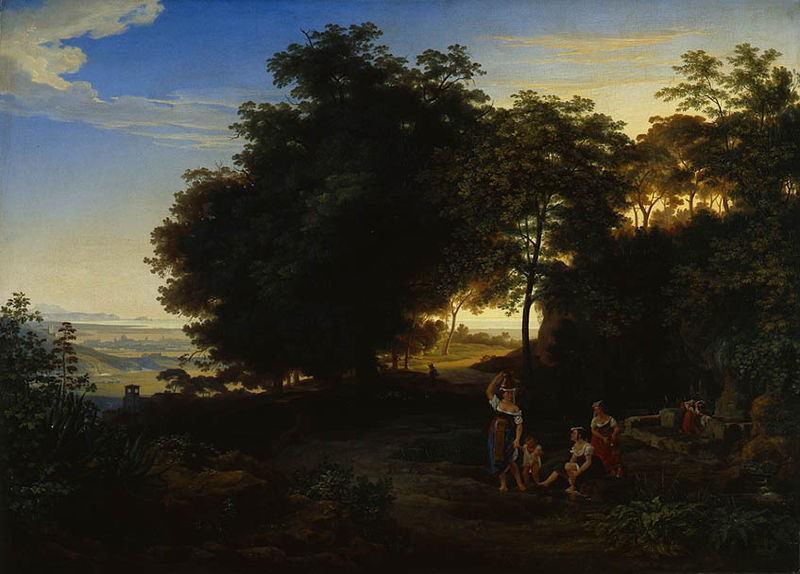
Titel: Landschaft im Latinergebirge
Künstler: Ernst Fries
Standort: Karlsruhe
Institution: Staatliche Kunsthalle Karlsruhe
Schlagwörter: baum, berg, blau, blätter, dunkel, felsen, gemälde, gruppe, himmel, kopf, laub, meer, nackt, schatten, wasser, weiß, wolken, baden, badende, bäume, fluss, frauen, gelb, grün, landschaft, menschen, mädchen, see, sitzen, stadt, teich, wäsche, äste, abend, braun, brust, bunt, busen, frau, hell, hintergrund, hut, kleid, kleider, licht, schwarz, ölbild, ausblick, gebäude, gras, haus, rot, weg, wiese, wolke, fest, gesellschaft, leute, malerei, rock, tanz, arm, barock, bluse, schale, stehen, stein, steine, tragen, bild, fünf, bach, baumstamm, dämmerung, ebene, erde, feld, felder, ferne, gräser, horizont, häuser, hügel, natur, stamm, weite, busch, büsche, gebüsch, gehen, kirche, pfad, sonne, sträucher, wiesen, land, dunkelheit, gewand, gold, familie, gewänder, kind, klassizismus, mutter, personen, blatt, pflanze, pflanzen, tanzen, hübsch, kontrast, tal, wald, anhöhe, arbeit, bauern, brunnen, genre, kinder, turm, kanne, krug, vase, beine, aussicht, schürze, topf, brüste, farbig, füße, sommer, ruhe, düster, italien, naturalismus, vedute, abends, blusen, bäuerinnen, schürzen, berge, farben, fels, hang, sonnenlicht, dorf, mauer, abendsonne, sonnenuntergang, landschaftsmalerei, vegetation, ausflug, idylle, pause, picknick, rast, figuren, stille, romantik, ölgemälde, staffage, untergang, sitzende, weib, weiber, spielen, brauen, finster, farn, stimmung, tiefe, abendrot, baumkrone, abendstimmung, schauspiel, klippe, waldrand, bad, waschen, barfuss, sonnenstrahl, durchblick, strahlen, technik, badend, lichtung, becken, baun, kleinkind, tracht, entspannt, entspannung, schein, krüge, hintergund, blauer himmel, romantisch, tümpel, lanschaft, streiflicht, trachten, poussin, stimmungsbild, auen, claude, zwielicht, hochsitz, sfumato, kränze, arkadien, gegenlicht, sexy, hirten, mai, junge frauen, weise, dirndl, azur, wasserstelle, wolkenfetzen, verschattet, kruge, locus amoenus, wasserträgerin, winken, suche, wasser holen, tragend, quelle, ach, wäscherinnen, morgendämmerung, lorrain, höhen, horizon, holen, trägerin, waschfrauen, schicht, wold, sonnenuntergrang, bienenstock, e, se, 1600, italianismus, bäuerliche szene, +faruen, bäume picknik, abendzsene, ehorizont, frau landschasft, tragn